Field crop: maize
Growth stage: 2
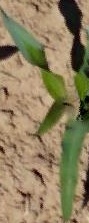
Species: maize